Field crop: maize
Growth stage: 1
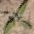
Species: atriplex